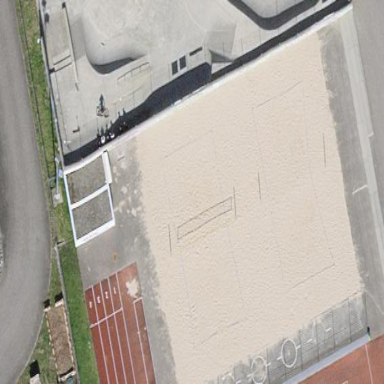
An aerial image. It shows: Sandy pitch for beach volleyball.